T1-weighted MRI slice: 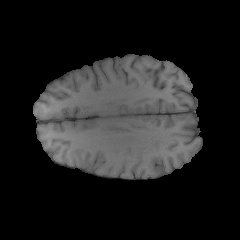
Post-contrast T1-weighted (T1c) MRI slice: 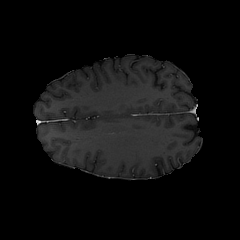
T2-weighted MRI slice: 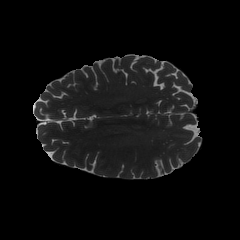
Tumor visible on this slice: no